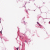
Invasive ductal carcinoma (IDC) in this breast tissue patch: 0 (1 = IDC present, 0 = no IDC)